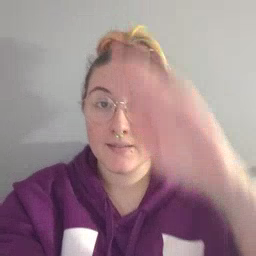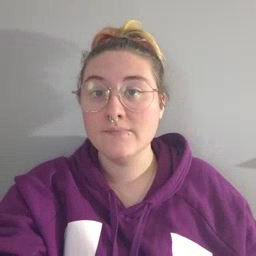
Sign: fireman